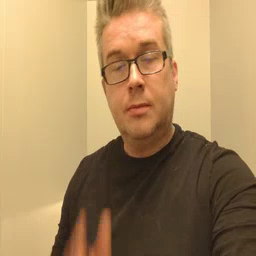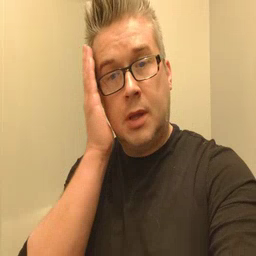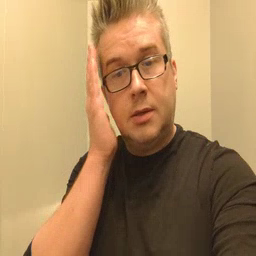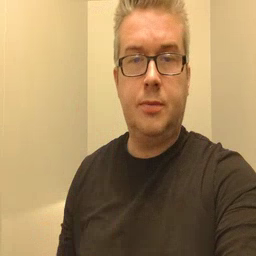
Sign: bed